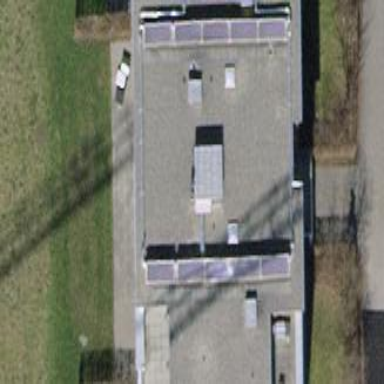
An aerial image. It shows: Apartment building with flat roof.